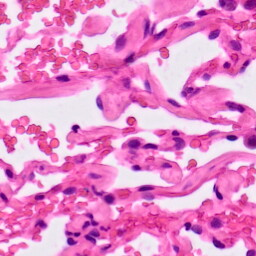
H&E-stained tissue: Lung